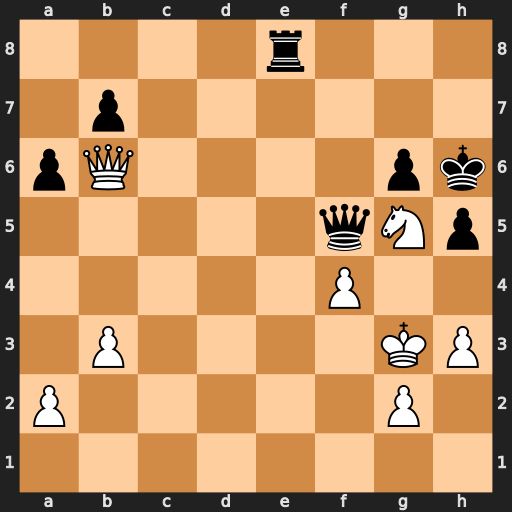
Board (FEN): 4r3/1p6/pQ4pk/5qNp/5P2/1P4KP/P5P1/8
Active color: w
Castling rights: -
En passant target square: -
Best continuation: Qc7 h4+ Kf2 Qxg5 fxg5+